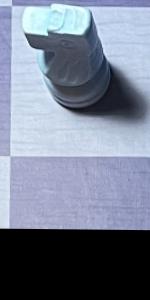
Label: Empty